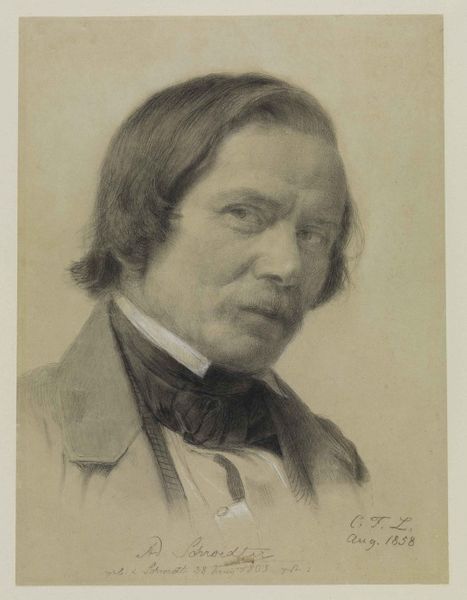
Titel: Bildnis des Malers Adolf Schrödter
Künstler: Karl Friedrich Lessing
Standort: Karlsruhe
Institution: Staatliche Kunsthalle Karlsruhe
Schlagwörter: dunkel, kopf, mann, weiß, brust, frisur, grau, haar, hell, mund, nase, ohr, schwarz, skizze, stirn, zeichnung, blick, schal, tuch, malerei, schleife, anzug, bart, hemd, jacke, schnurrbart, augen, falten, gesicht, kragen, mensch, bild, bildnis, hals, portrait, porträt, signatur, haare, lange haare, adel, person, brustbild, frontal, kinn, lippen, schräg, schrift, papier, datierung, graphik, signiert, rand, sepia, schnäuzer, krawatte, datum, halstuch, seitenansicht, edel, wange, knöpfe, jackett, oberkörper, sakko, schnauzbart, schnauzer, jacket, skepsis, weste, name, tusche, links, kohle, druck, radierung, stich, seite, widmung, schwarzweiß, text, selbstbildnis, bleistift, stehkragen, selbstportrait, halbprofil, zugekniffen, halb, halsbinde, ster, oberlippenbart, fotographie, handschrift, doktor, legende, august, blei, bärtchen, datiert, stirne, mud, erfinder, ziechnung, schlau, barrt, jack, hjemd, amm, geishct, 1858, br, jacke#, cfl, 1838, schroidl, gtl, c.f.l., g.f.l., seipia, schlau mann